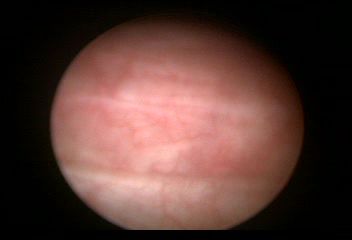
Modality: WLC
Class: Normal mucosa
Bladder cancer association: No